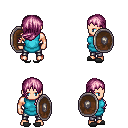
a pixel art fantasy rpg character, male body template, human, light skin, teal tunic, metal pants, pink left-swept hairstyle, gray slippers, shield, four views (front, back, left, right), 2x2 character sprite sheet, small pixel art, hard edges, no anti-aliasing